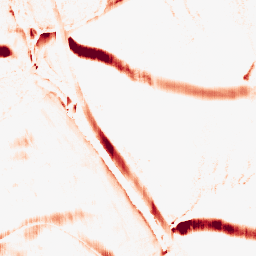
Category: morphological
Decomposition family: morphological_rect
Decomposition parameters: operation: opening
width: 5
height: 20
Upsampling method: quartic
Upsampling parameters: scale: 8
Upsampling scale: 8